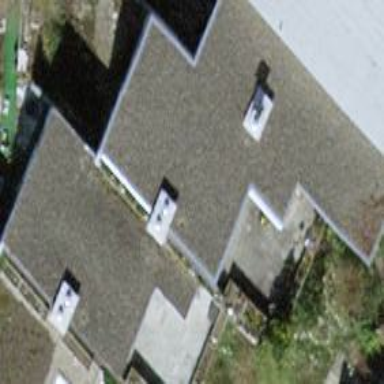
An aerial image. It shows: Flat roof terrace building.